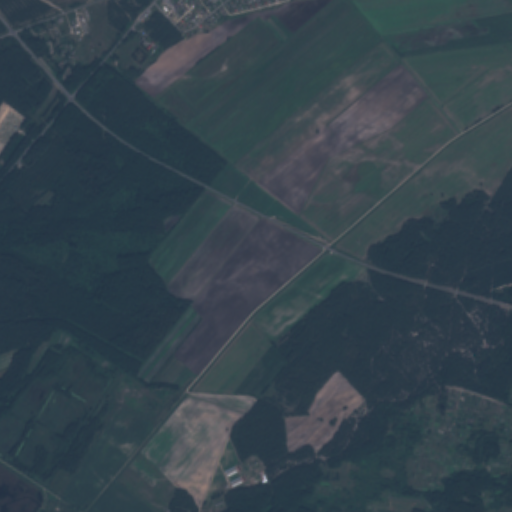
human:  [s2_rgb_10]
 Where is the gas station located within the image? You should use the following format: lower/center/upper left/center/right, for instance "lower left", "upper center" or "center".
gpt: The gas station is located in the upper left of the image.
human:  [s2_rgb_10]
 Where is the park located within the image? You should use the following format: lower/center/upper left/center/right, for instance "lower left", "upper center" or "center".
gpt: The park is located in the upper left of the image.
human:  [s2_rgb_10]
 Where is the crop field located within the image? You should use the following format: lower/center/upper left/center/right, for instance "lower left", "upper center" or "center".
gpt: There is no crop field in the image.